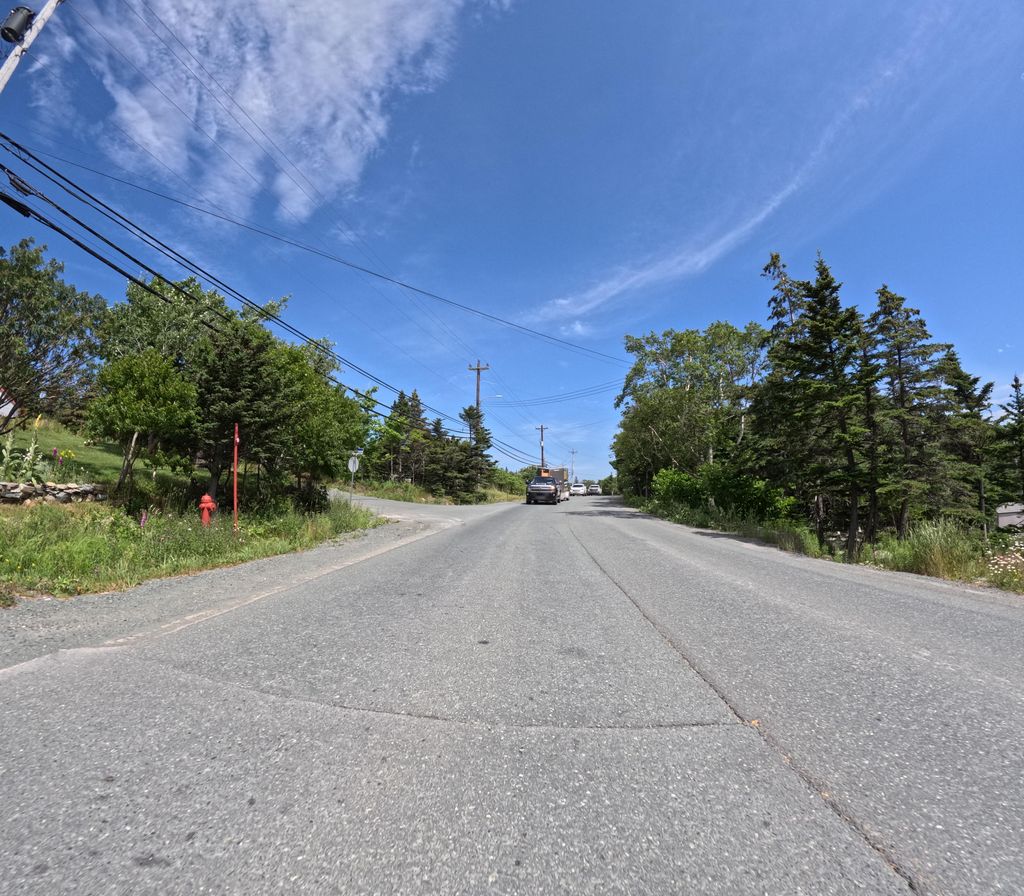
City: st_johns